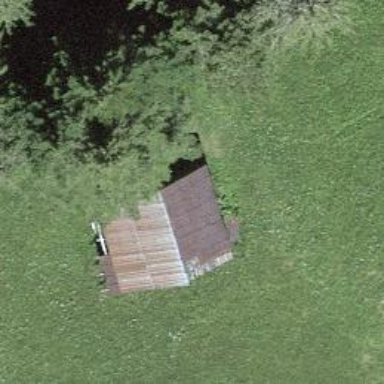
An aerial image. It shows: Rural barn.